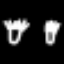
Label: fork